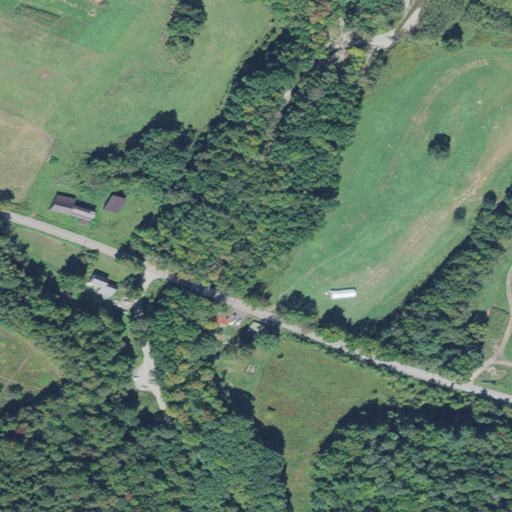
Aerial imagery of valley in Vermont named Honey Hollow containing pasture, deciduous forest, open development, mixed forest, low intensity development, woody wetlands, evergreen forest, and medium intensity development